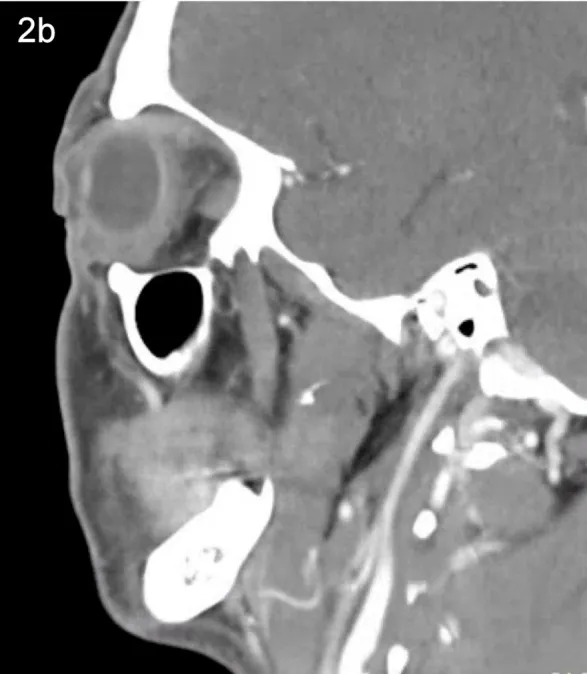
Sagittal. Computed tomography (CT) post-contrast images showing proptosis of the right eye with orbital fat stranding focused primarily around the globe. There is no evidence of sinus disease or subperiosteal abscess.
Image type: radiology (ct)